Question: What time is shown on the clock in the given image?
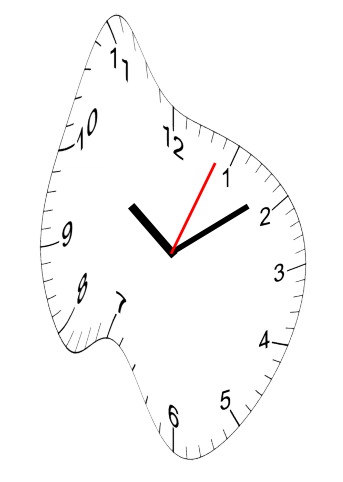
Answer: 10:09:04